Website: bh-photo
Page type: customer-info-address
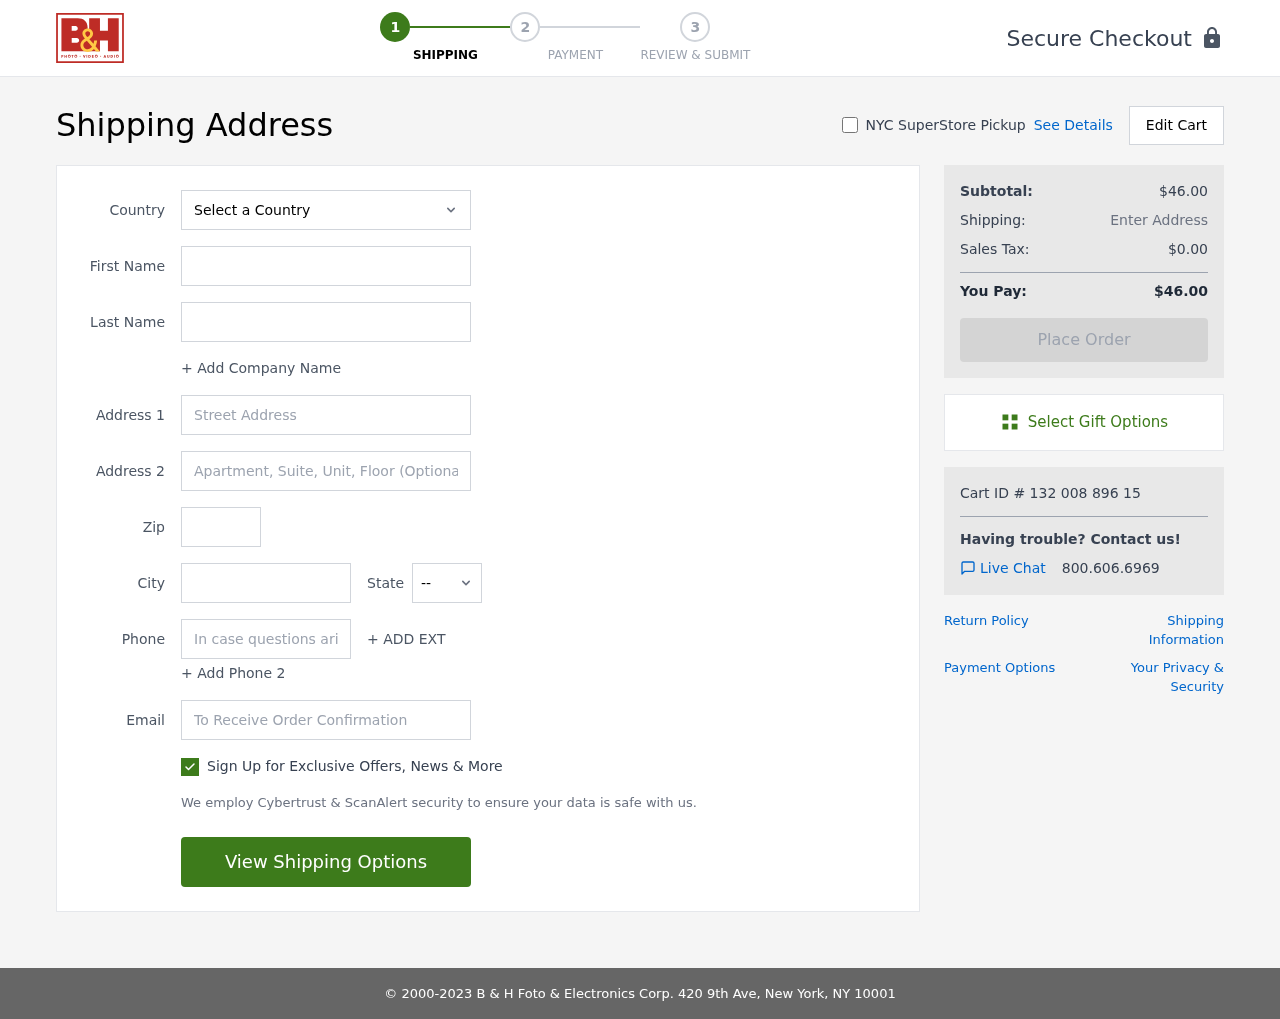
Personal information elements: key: PII_CITY
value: Austinmouth
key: PII_COUNTRY
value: United States
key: PII_EMAIL
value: christopher.jones@yahoo.com
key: PII_FIRSTNAME
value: Christopher
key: PII_LASTNAME
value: Jones
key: PII_PHONE
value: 8519766725
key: PII_POSTCODE
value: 29595
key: PII_STATE_ABBR
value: OH
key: PII_STREET
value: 350 Johnson Courts
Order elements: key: ORDER_SUBTOTAL
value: $46.00
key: ORDER_TAX
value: $0.00
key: ORDER_TOTAL
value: $46.00
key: ORDER_ID
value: Cart ID # 132 008 896 15